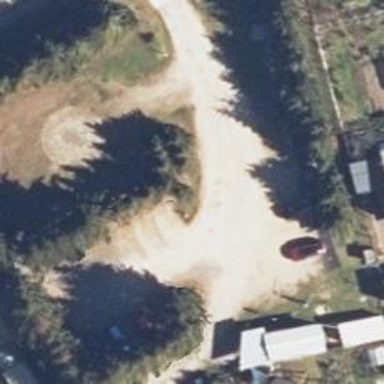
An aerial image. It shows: Parking aisle with gravel surface.